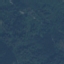
Land use / land cover: Forest